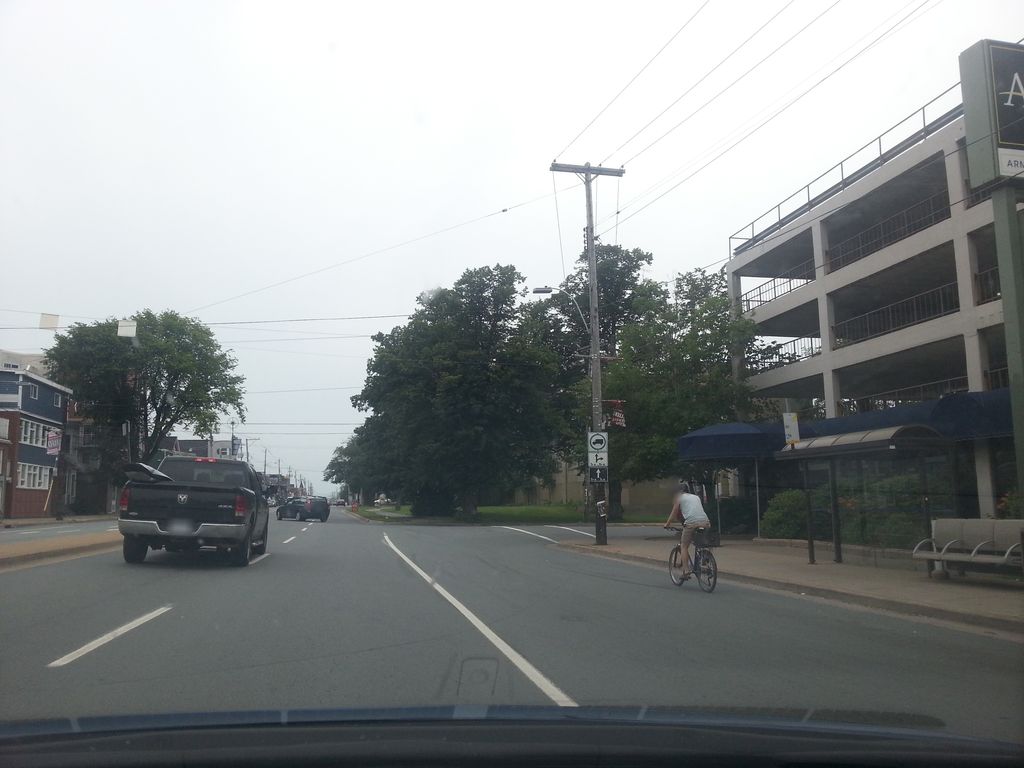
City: halifax